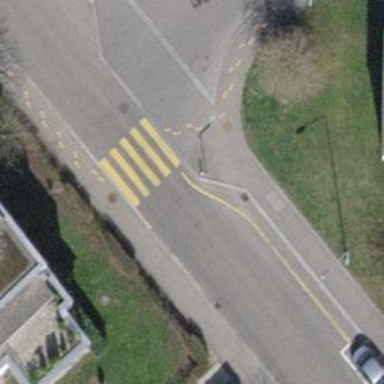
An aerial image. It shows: Marked crossing on the road.